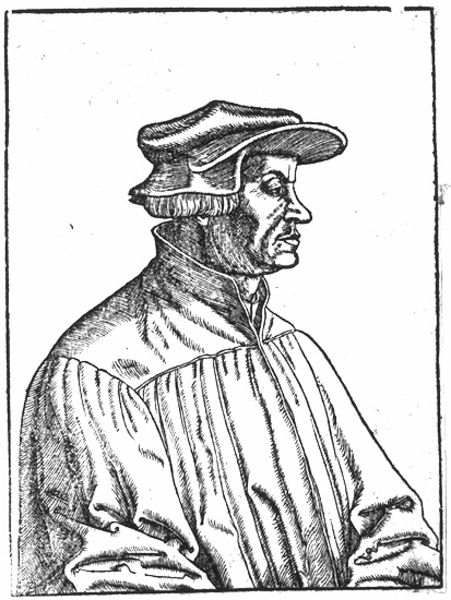
Titel: Bildnis des Ulrich Zwingli
Künstler: Hans Asper
Institution: (Seriendruck)
Schlagwörter: dunkel, kopf, mann, schatten, weiß, frisur, grau, haar, hell, hut, kleid, licht, mund, nase, ohr, profil, schwarz, skizze, stirn, zeichnung, blick, haube, jacke, kappe, mütze, augen, falten, gesicht, kragen, rahmen, ärmel, bildnis, hals, portrait, porträt, auge, fransen, gewand, haare, mantel, kaufmann, augenbrauen, kinn, lippen, rechts, renaissance, kopfbedeckung, holzschnitt, seitlich, wangen, grafik, graphik, linien, ernst, grimmig, robe, wange, ellenbogen, krempe, ohrläppchen, dürr, buch, rechteck, linear, druck, schwarz-weiss, schraffur, radierung, stich, portait, selbstbildnis, augenlider, gesciht, talar, halbprofil, hellgrau, antlitz, luther, miene, dürer, schildmütze, kupferstich, fugger, graphi, martin, albrecht, reformation, lid, schaube, faltern, lutter, 15.hundert, exlibris, grantig, schwere augenlider, mann profil kittel radierung, rechte seite